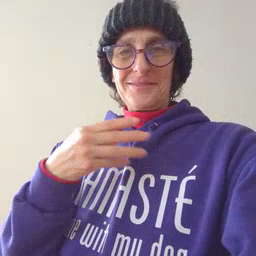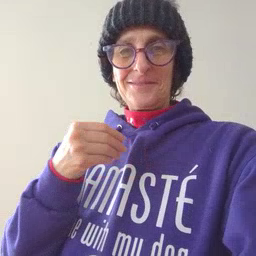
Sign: white